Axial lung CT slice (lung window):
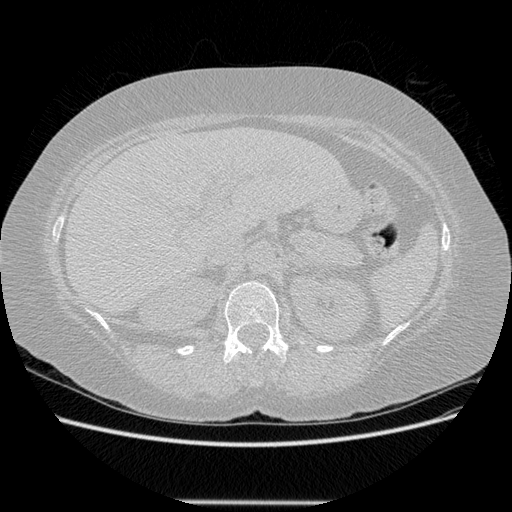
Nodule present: no